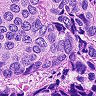
Metastatic tissue present: yes